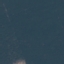
Label: Forest